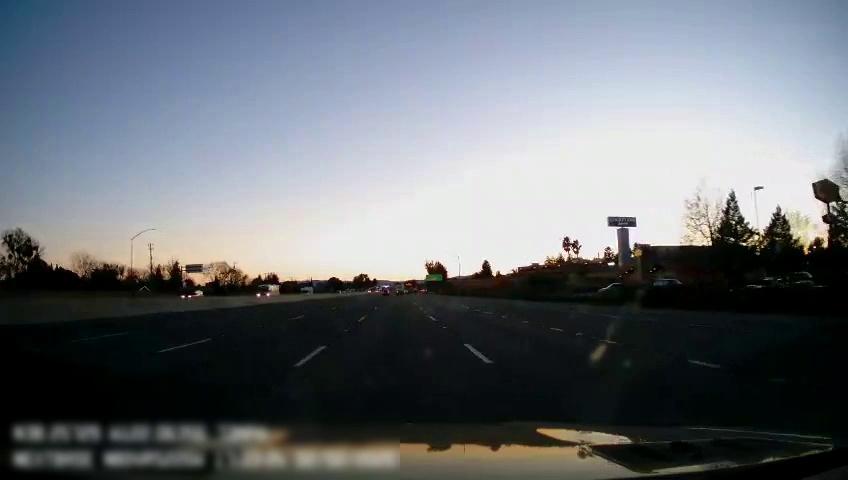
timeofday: Day
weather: Sunny
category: Drivable Space
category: Vehicles | Van
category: Vehicles | SUV
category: Vehicles | Car
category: Vehicles | SUV
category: Vehicles | Van
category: Vehicles | Van
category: Vehicles | SUV
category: Vehicles | SUV
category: Lanes | Current Lane
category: Lanes | Alternate Lane
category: Lanes | Alternate Lane
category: Lanes | Current Lane
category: Lanes | Alternate Lane
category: Lanes | Alternate Lane
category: Traffic | Signs